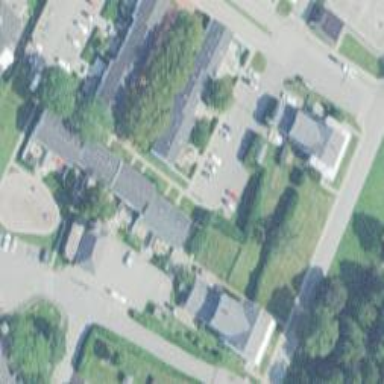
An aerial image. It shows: Neighborhood.